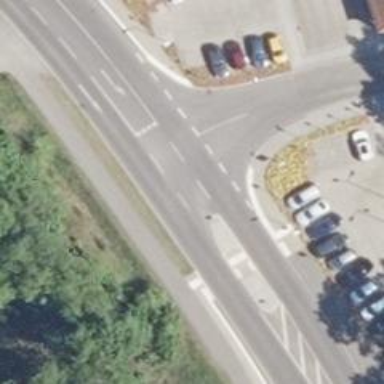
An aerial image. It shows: Traffic calming island.